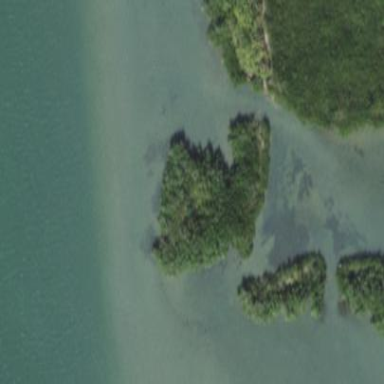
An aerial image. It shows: Islet.